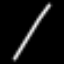
Label: line